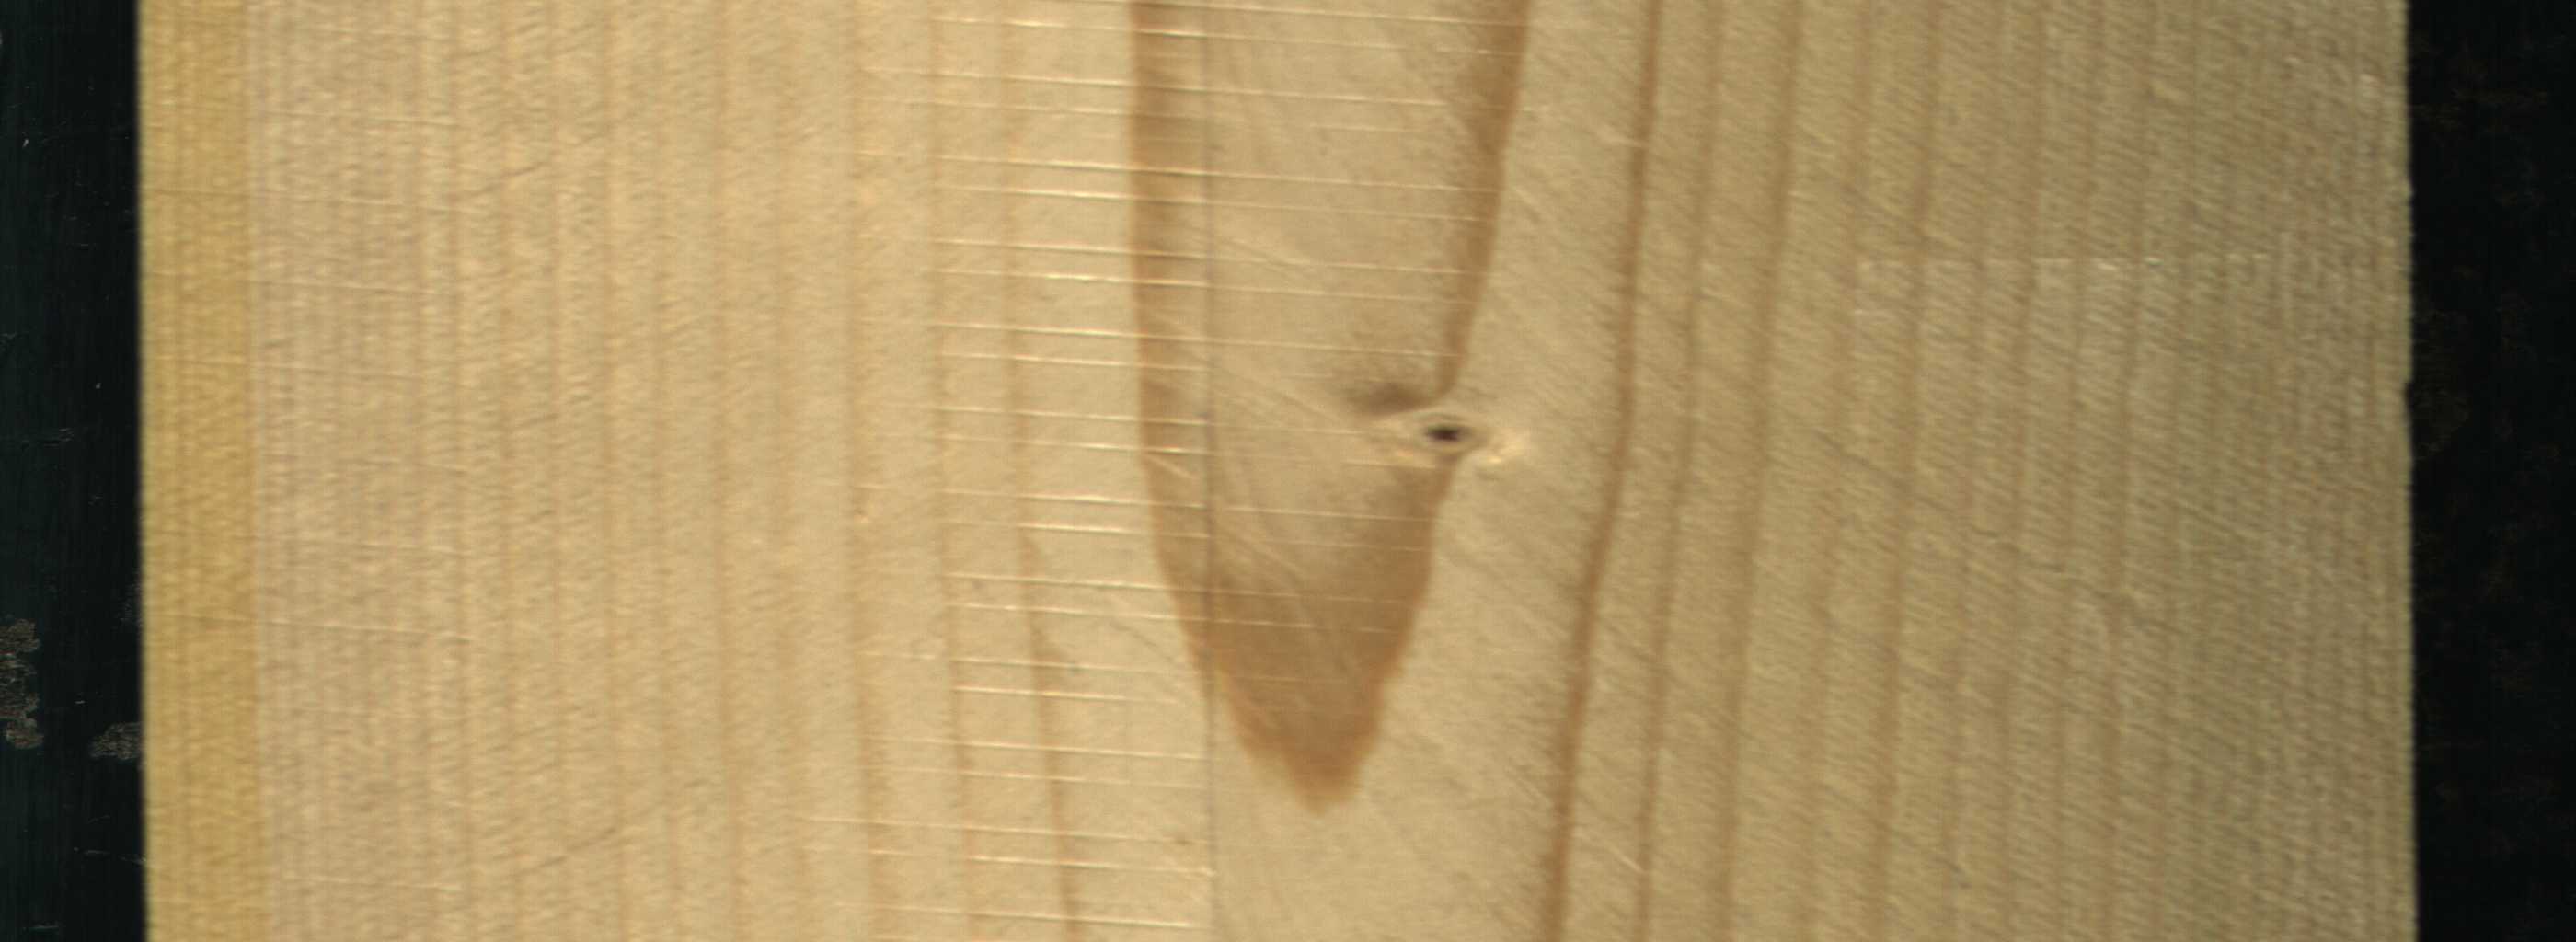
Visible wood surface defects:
resin
Live_Knot